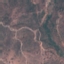
Land use / land cover class: HerbaceousVegetation